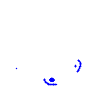
Particle: pion